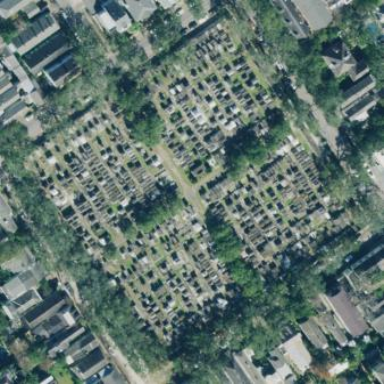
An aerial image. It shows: Cemetery.